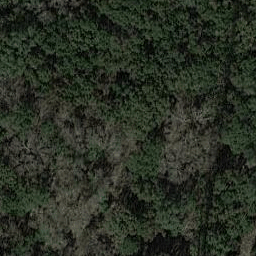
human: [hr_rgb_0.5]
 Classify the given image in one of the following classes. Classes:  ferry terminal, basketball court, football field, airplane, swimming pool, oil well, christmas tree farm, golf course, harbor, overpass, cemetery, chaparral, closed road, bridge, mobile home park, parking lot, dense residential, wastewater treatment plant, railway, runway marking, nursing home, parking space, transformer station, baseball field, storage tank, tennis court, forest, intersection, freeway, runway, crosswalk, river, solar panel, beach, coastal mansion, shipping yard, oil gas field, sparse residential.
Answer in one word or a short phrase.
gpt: forest